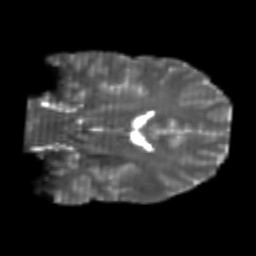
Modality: T2w
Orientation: coronal
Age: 22
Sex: male
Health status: healthy
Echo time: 0.074 s